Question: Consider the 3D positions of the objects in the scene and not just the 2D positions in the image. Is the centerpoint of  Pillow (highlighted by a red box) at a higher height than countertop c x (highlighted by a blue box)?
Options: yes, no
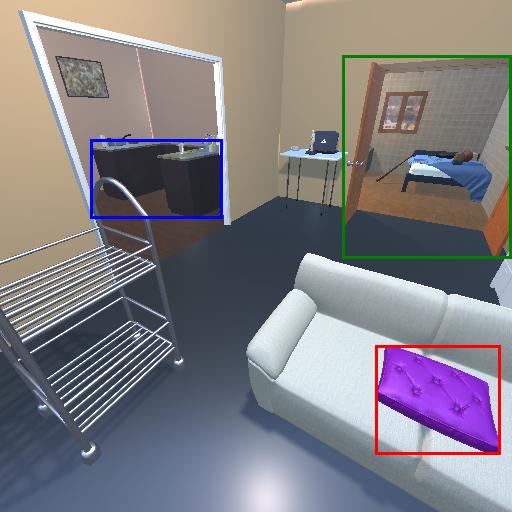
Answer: yes